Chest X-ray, AP view. Patient: 24 years old, sex F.
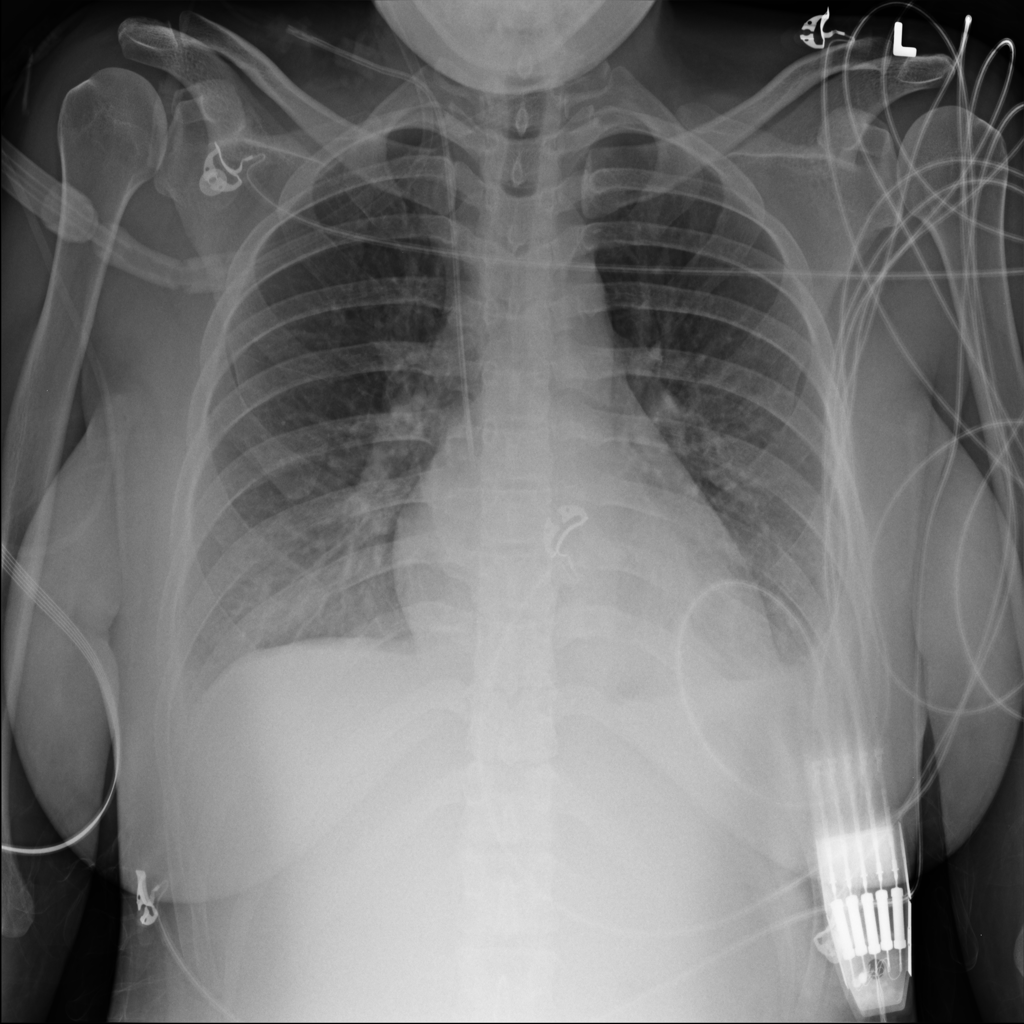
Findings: Effusion